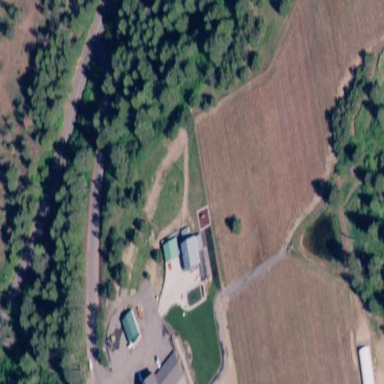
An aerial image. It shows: Vineyard where grapes are grown.